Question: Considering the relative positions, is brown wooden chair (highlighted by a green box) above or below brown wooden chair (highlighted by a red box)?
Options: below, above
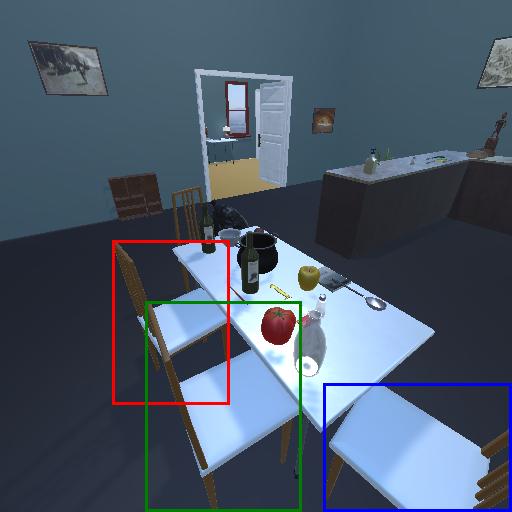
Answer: below